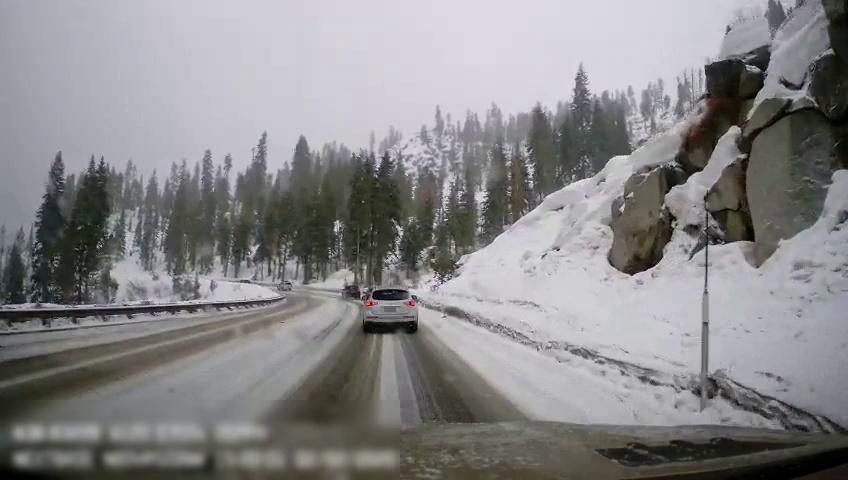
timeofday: Day
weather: Snowy
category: Drivable Space
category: Vehicles | SUV
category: Vehicles | Car
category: Vehicles | SUV